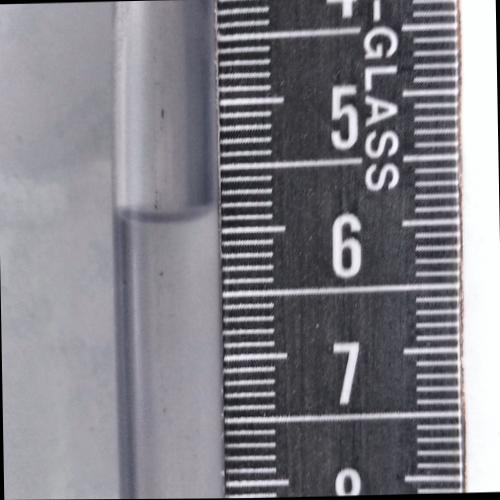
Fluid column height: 5.9 cm